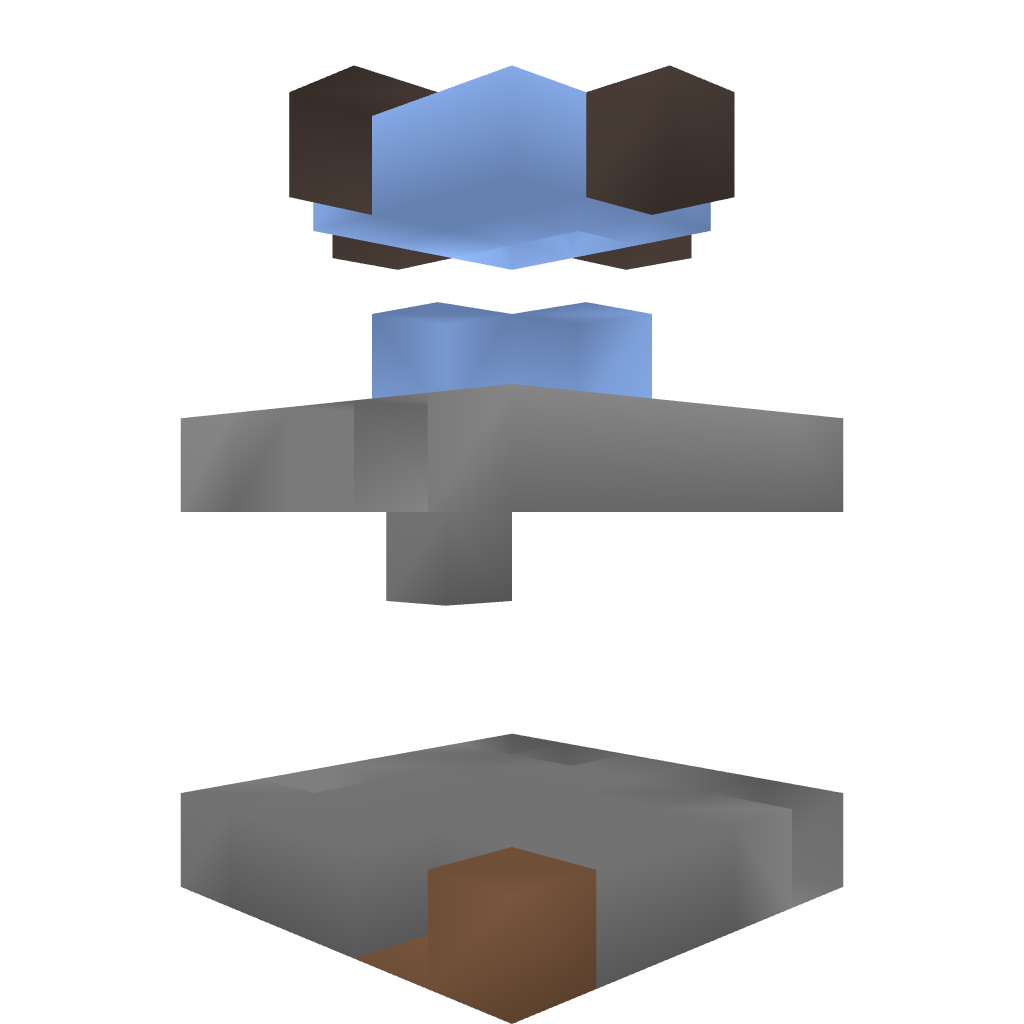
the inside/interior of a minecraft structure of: A simple redstone trash.